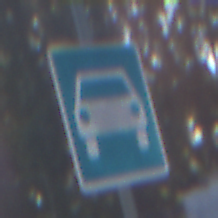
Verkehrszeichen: Kraftfahrstrasse
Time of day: MorningAfternoon
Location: Outdoor (Suburban)
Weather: PartlyCloudy
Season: NotSpecified
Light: Natural